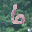
Label: 6